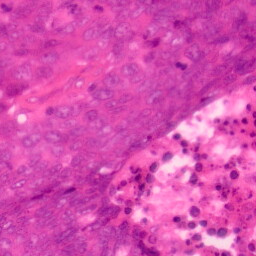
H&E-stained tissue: Colon